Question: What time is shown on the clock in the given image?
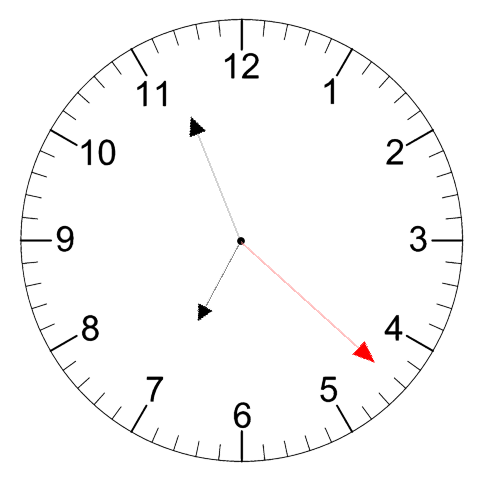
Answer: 06:56:22